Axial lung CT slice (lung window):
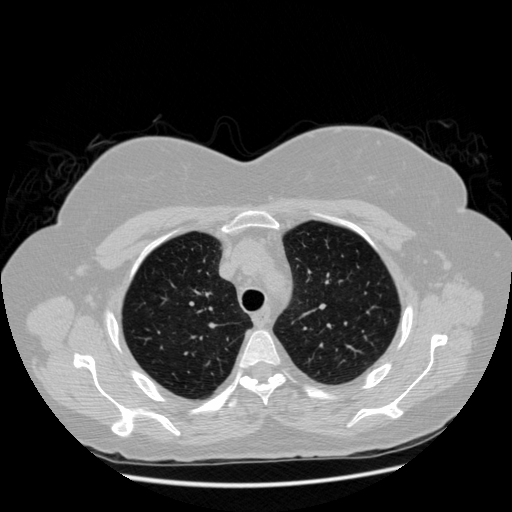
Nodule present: no